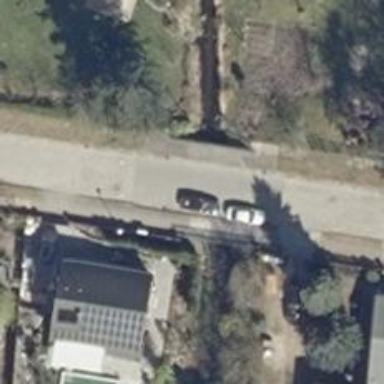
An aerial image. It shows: Residential road with bridge.